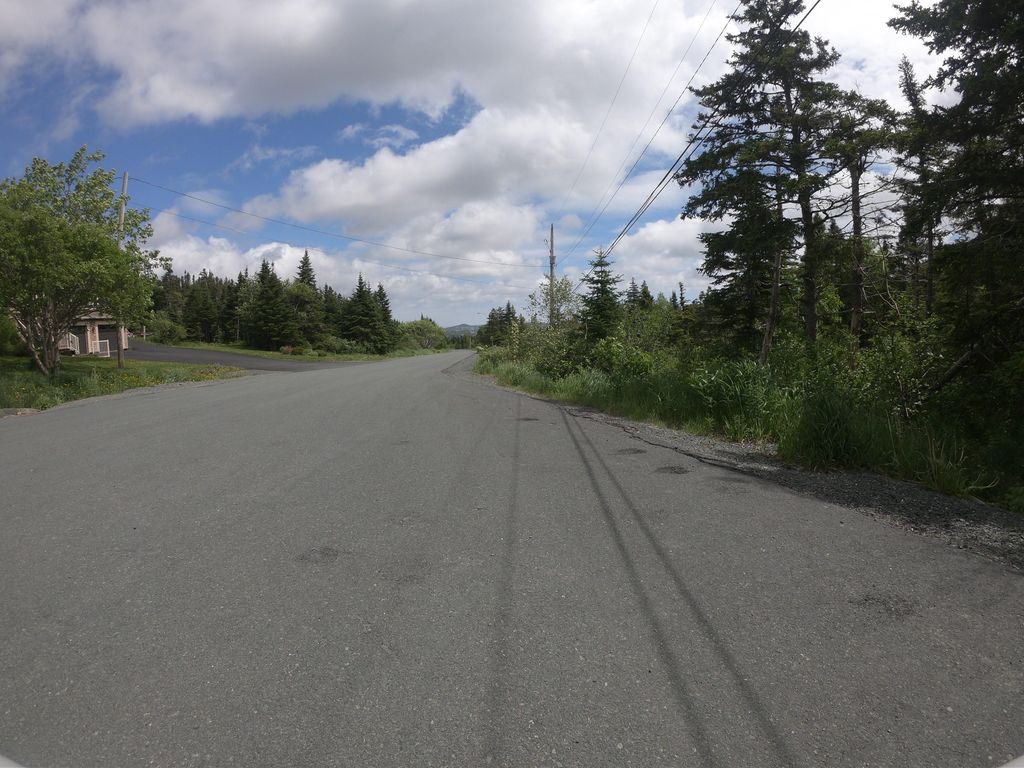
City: st_johns